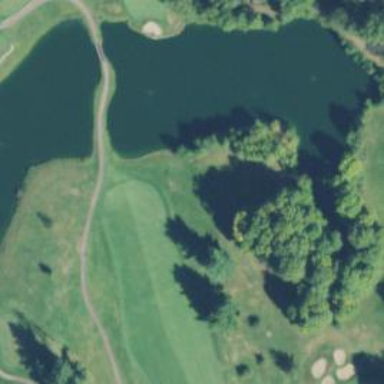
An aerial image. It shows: Water hazard in golf course. The hazard is natural water feature.